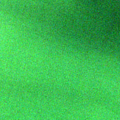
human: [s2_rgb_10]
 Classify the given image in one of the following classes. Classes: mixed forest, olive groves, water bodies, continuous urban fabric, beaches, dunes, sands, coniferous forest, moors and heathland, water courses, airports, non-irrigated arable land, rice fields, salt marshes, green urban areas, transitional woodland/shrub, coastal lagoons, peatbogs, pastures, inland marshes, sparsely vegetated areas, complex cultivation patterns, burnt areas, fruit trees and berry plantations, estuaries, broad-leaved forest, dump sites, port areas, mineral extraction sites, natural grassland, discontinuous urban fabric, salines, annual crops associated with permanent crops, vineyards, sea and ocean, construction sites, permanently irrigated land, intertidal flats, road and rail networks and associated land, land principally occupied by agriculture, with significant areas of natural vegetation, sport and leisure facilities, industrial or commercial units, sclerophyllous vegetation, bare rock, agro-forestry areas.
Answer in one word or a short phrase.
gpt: coastal lagoons